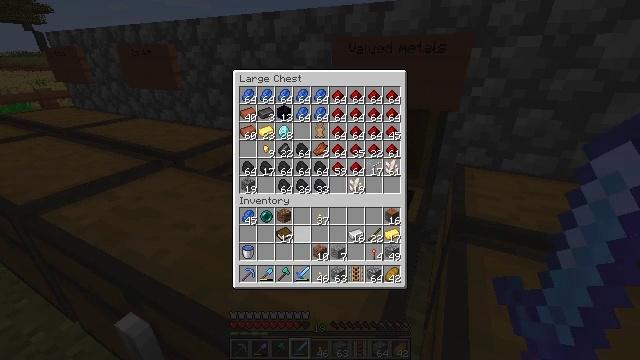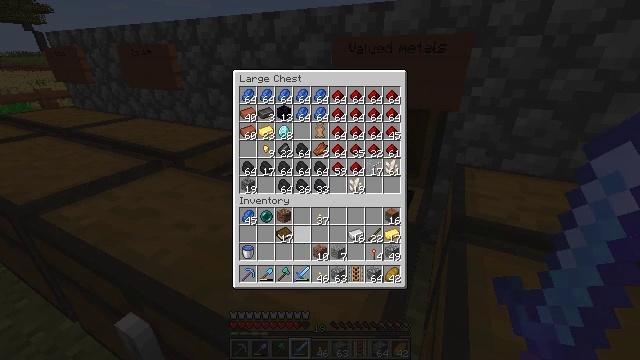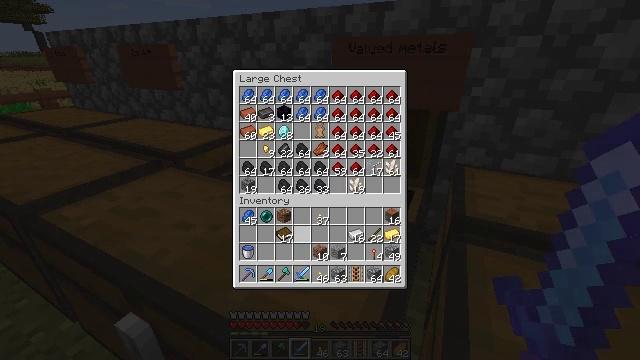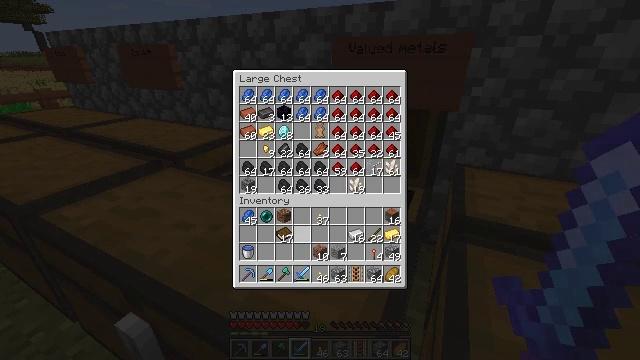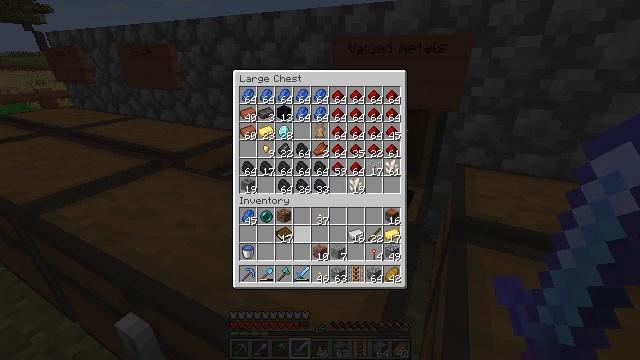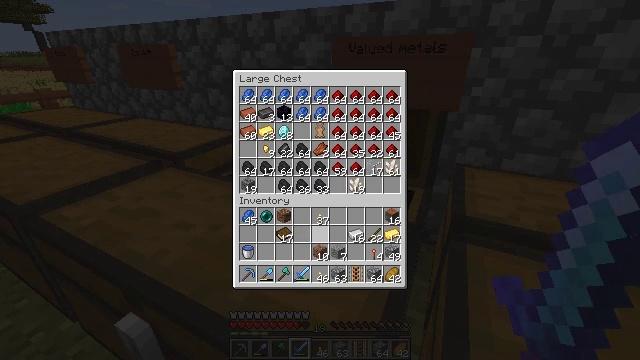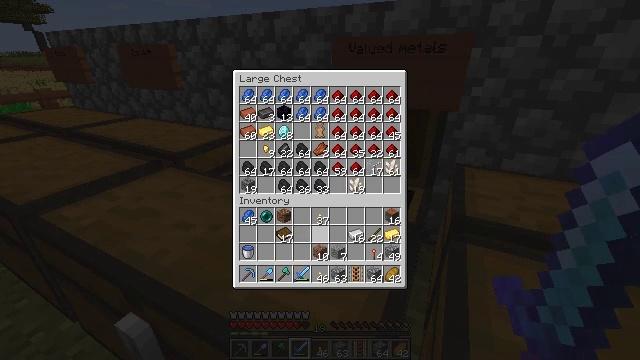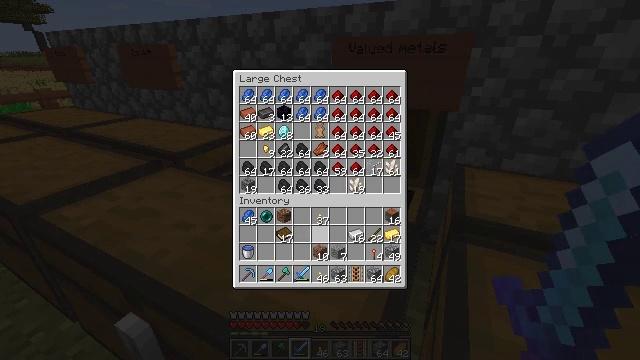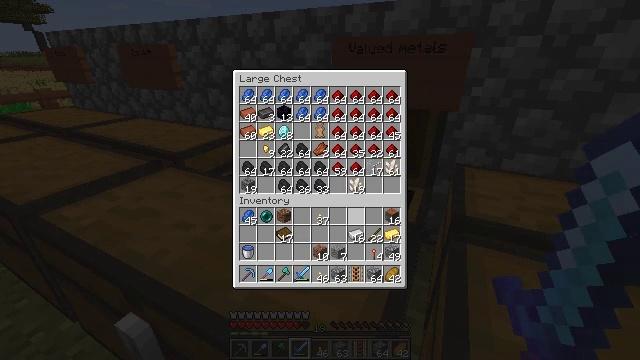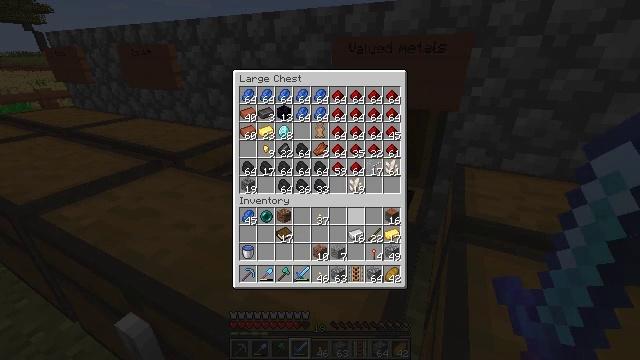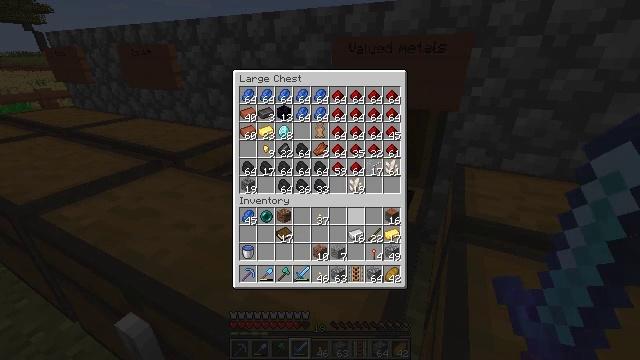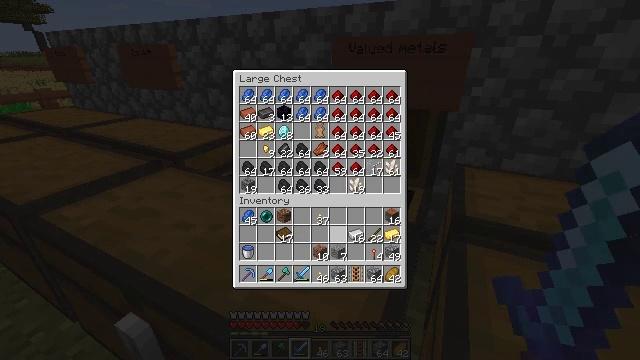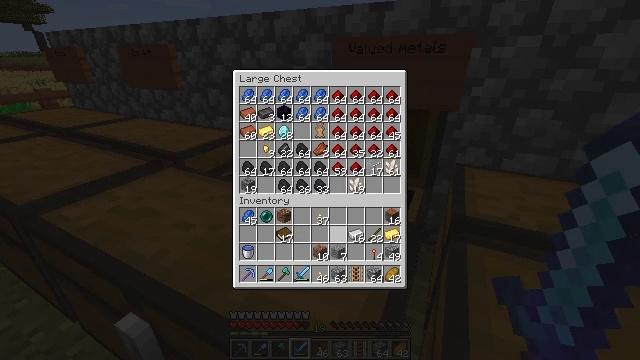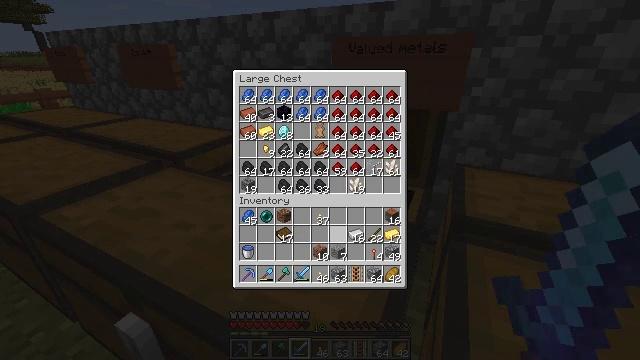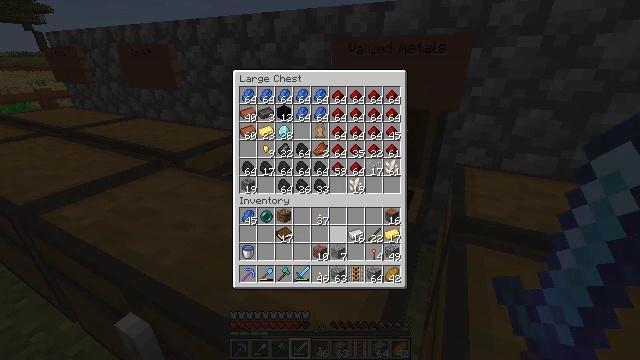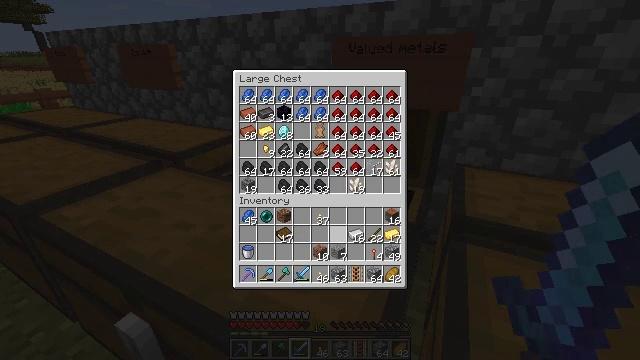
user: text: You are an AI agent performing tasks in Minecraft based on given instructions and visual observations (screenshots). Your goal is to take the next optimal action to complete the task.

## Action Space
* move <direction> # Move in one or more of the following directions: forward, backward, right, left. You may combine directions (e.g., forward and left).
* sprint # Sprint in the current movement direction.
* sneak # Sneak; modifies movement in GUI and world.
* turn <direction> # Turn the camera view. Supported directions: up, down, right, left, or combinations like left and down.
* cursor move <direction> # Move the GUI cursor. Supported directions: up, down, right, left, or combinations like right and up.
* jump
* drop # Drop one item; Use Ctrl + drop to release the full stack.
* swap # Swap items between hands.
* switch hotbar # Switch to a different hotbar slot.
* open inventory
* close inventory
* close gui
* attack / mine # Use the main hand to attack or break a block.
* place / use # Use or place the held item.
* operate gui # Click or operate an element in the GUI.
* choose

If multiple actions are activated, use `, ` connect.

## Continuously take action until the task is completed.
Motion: motion action
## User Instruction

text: Remove a granite from the inventory.
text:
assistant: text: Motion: sneak
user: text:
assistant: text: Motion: sneak
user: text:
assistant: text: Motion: sneak
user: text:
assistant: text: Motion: sneak
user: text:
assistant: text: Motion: sneak
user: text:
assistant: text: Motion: sneak
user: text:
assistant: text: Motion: sneak, cursor move right
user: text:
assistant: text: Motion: sneak, cursor move right
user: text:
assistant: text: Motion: sneak, cursor move right
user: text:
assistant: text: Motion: sneak
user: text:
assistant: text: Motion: sneak, cursor move left and down
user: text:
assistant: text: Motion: sneak
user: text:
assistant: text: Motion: sneak
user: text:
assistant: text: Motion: sneak
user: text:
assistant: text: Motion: sneak
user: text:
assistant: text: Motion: sneak
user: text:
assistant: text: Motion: sneak
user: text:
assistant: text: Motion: sneak
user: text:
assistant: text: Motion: sneak
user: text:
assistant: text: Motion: sneak
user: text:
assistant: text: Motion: sneak
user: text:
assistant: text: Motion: sneak
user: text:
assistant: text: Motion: sneak
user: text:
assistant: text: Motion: sneak
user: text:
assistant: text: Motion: sneak
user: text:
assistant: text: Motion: sneak
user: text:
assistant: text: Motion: sneak
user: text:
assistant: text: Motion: sneak
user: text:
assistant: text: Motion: sneak
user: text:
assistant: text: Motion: sneak